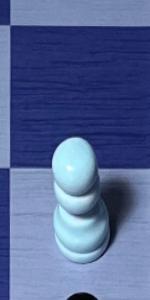
Label: Pawn_White